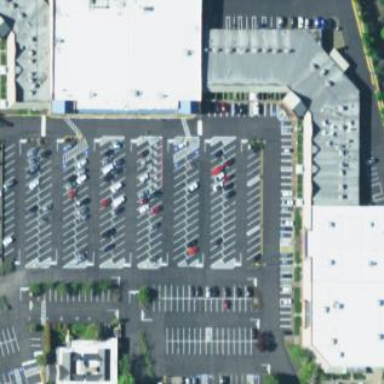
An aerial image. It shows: Mall building.